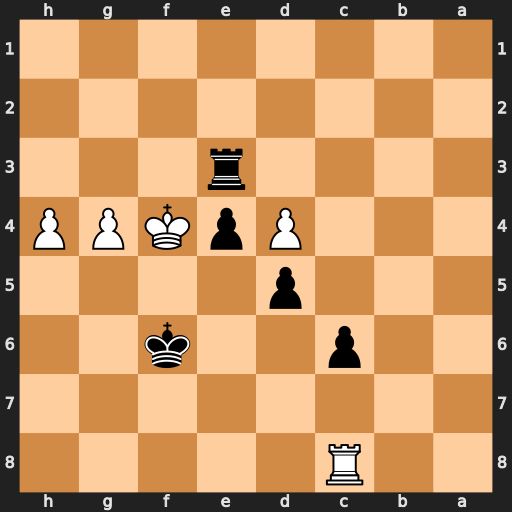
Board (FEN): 2R5/8/2p2k2/3p4/3PpKPP/4r3/8/8
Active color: b
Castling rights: -
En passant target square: -
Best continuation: Rf3#